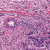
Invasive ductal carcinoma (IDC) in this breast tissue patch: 0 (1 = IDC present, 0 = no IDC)